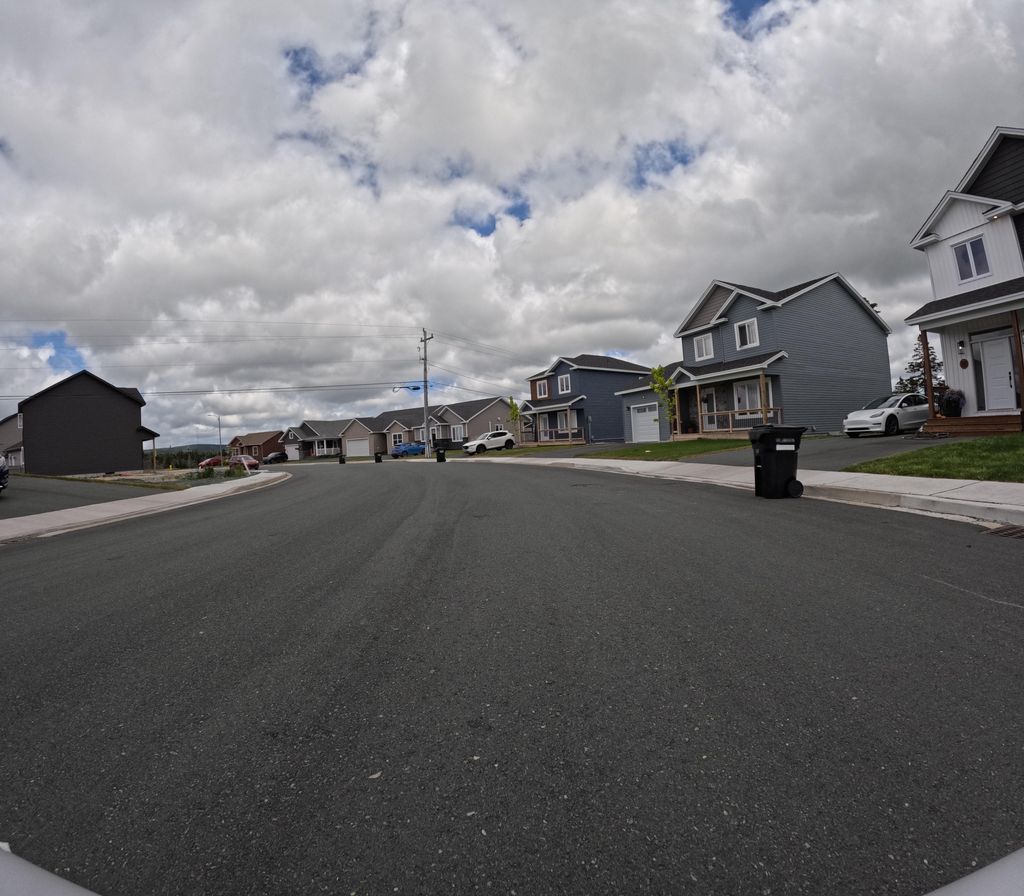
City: st_johns